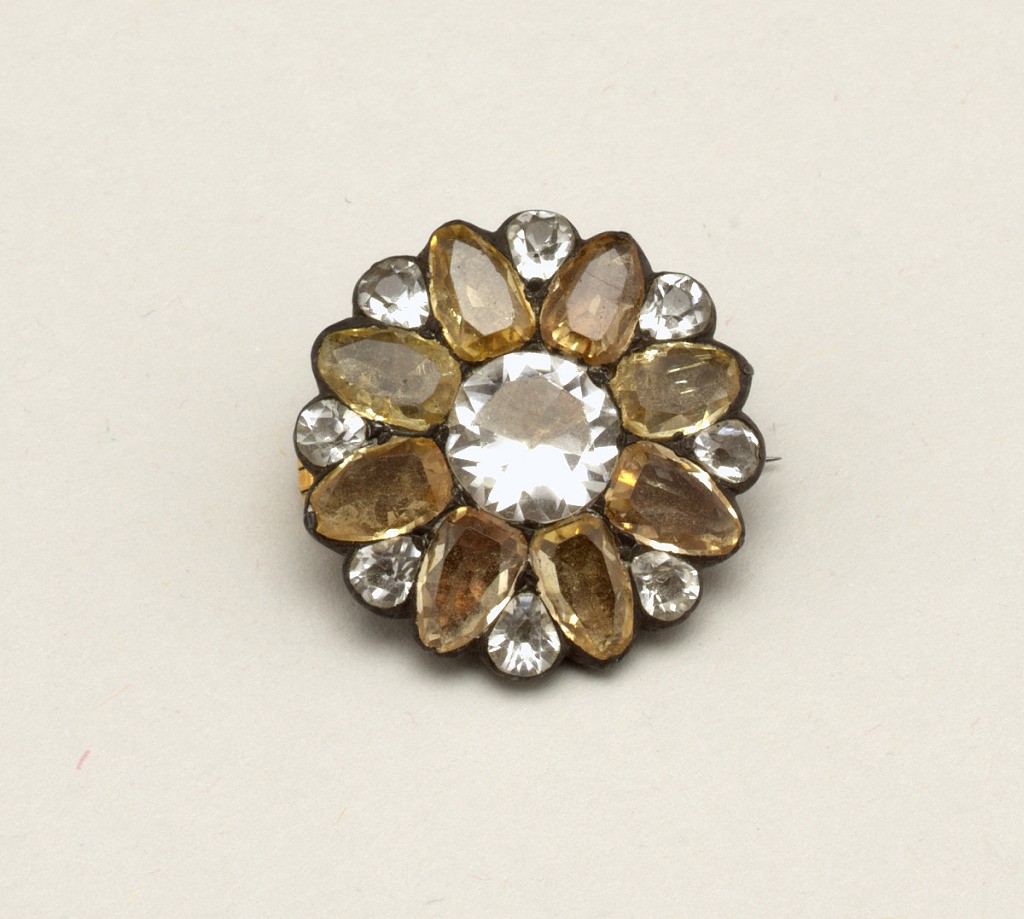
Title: Brooch
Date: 19th century
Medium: Glass brilliants in silver
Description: Brooch in the form of a flower with a white center, eight yellow petals and a small white stone set between each two petals.  Pin is a replacement.